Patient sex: M
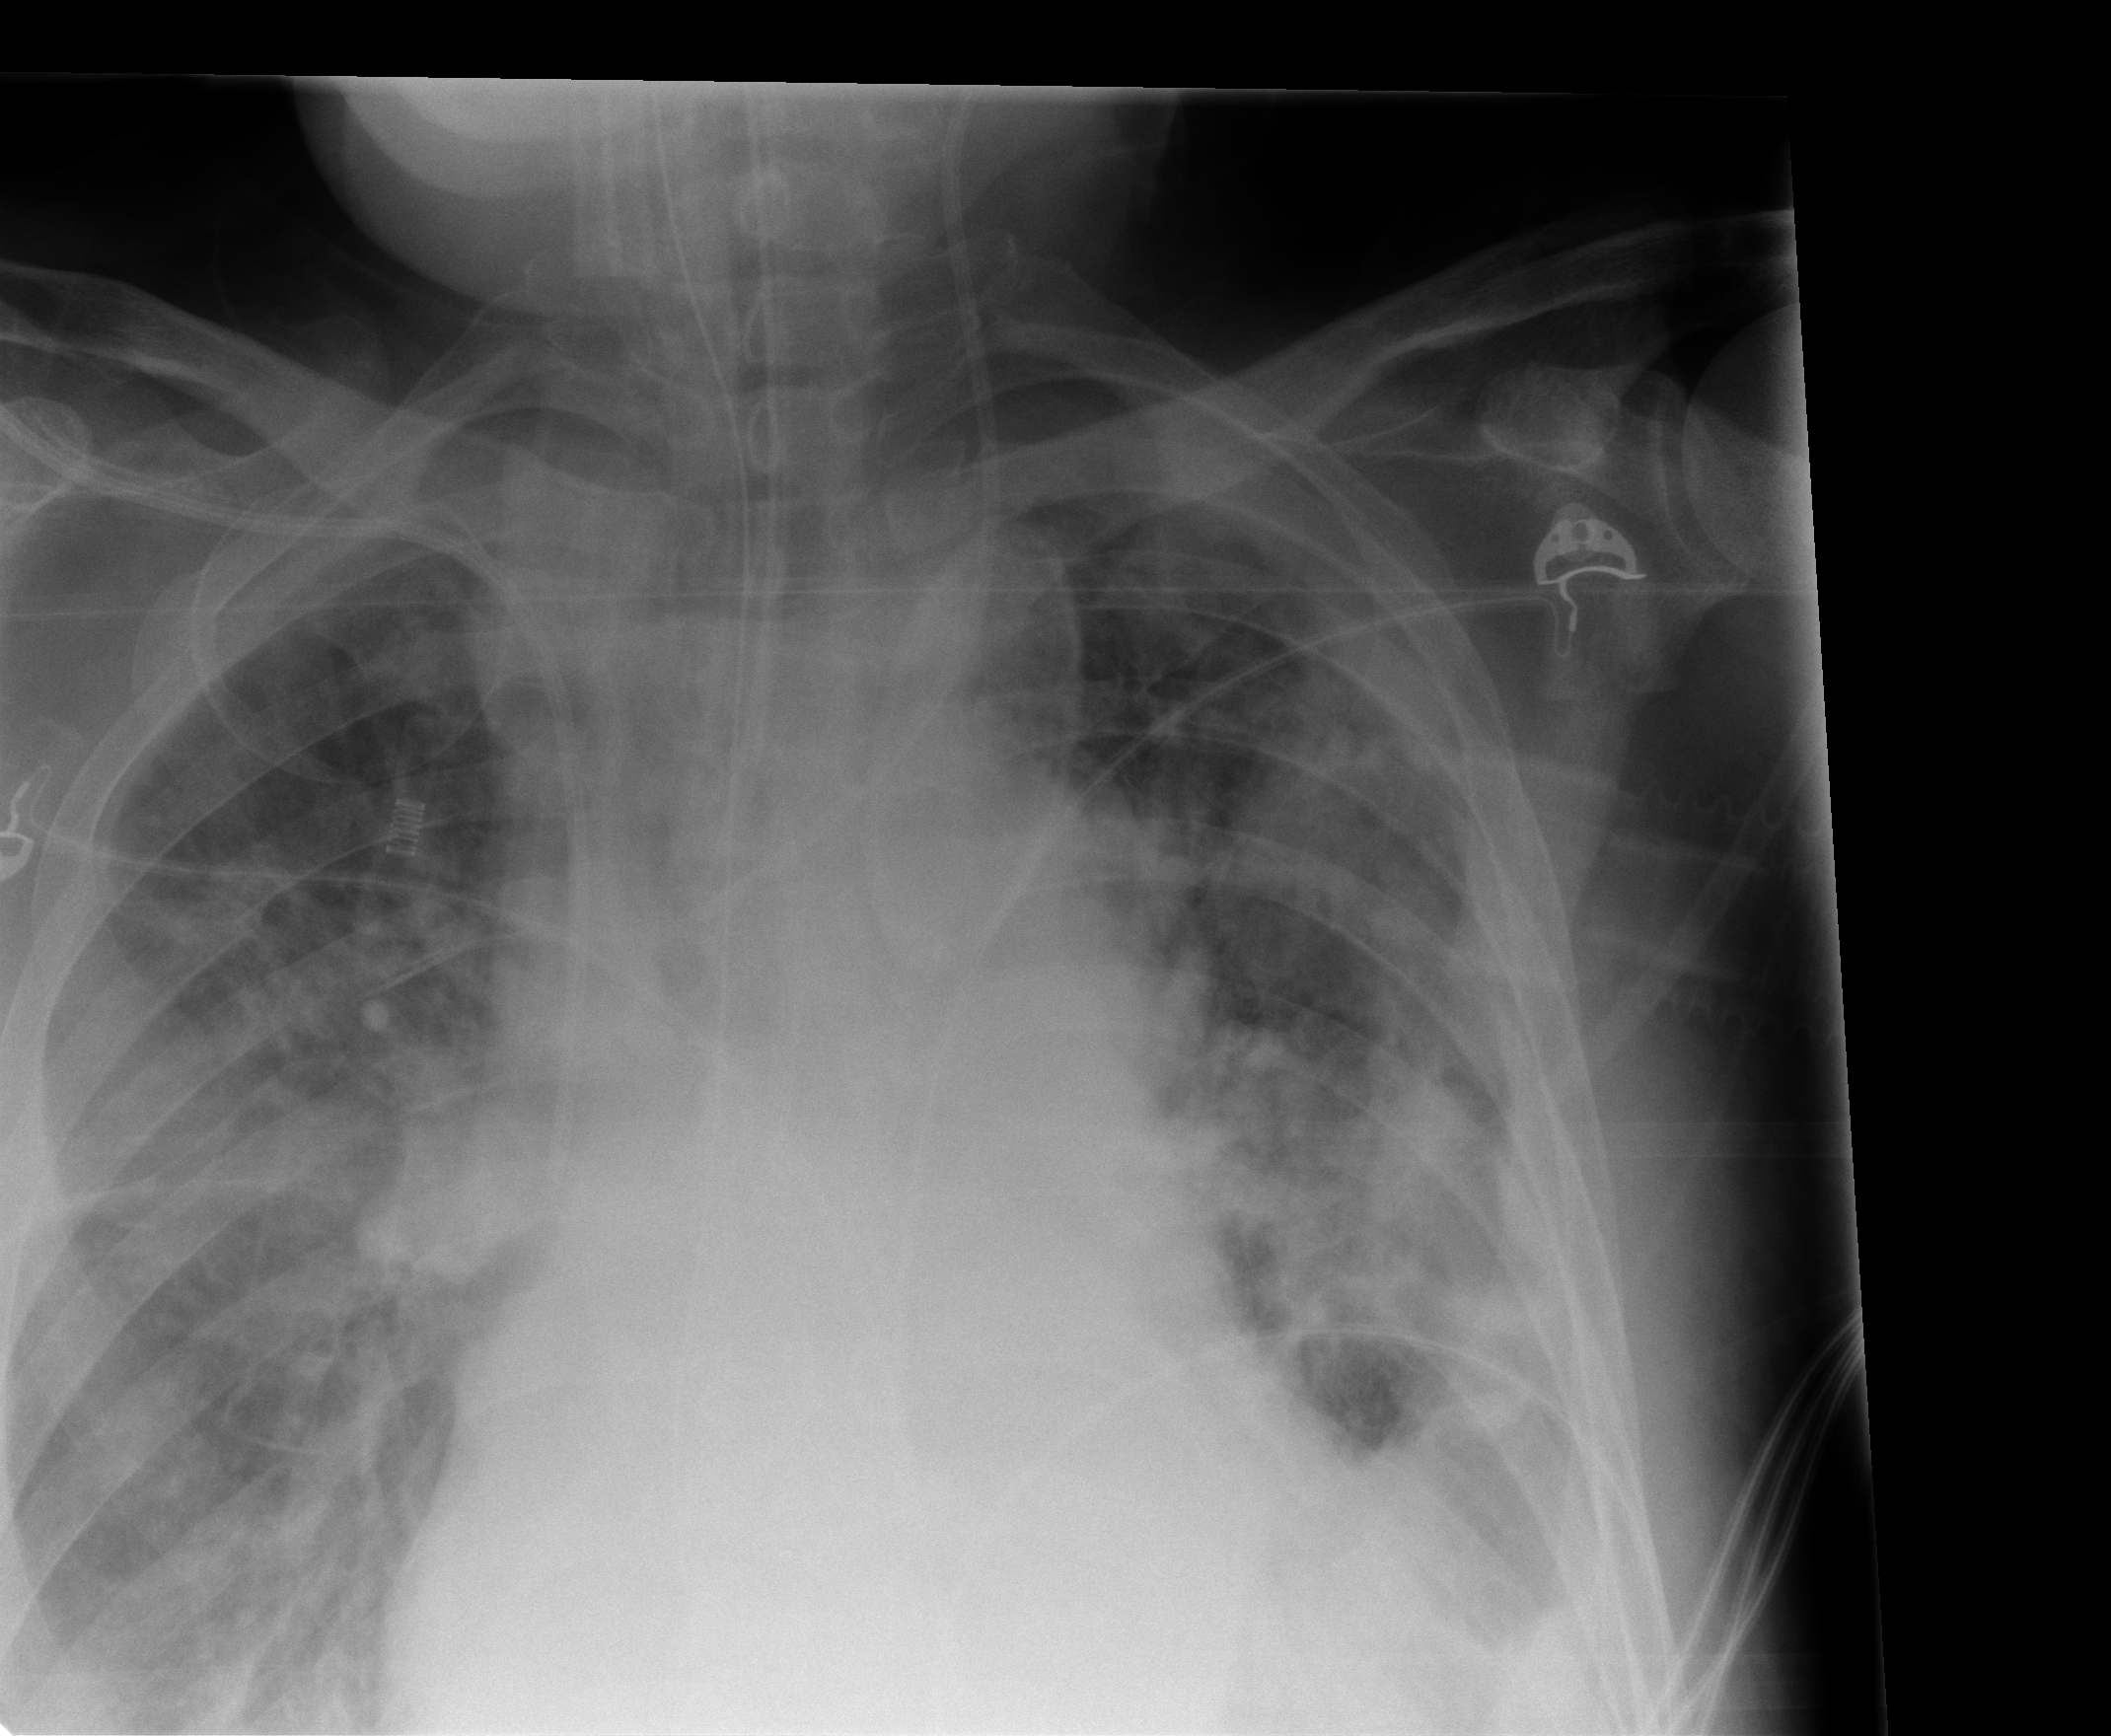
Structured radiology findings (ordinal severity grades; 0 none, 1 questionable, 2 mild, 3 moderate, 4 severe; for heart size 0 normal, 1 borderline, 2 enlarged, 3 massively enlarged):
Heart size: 2
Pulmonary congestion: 0
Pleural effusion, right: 0
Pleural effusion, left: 3
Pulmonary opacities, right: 2
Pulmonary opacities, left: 2
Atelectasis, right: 2
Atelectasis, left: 2